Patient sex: M
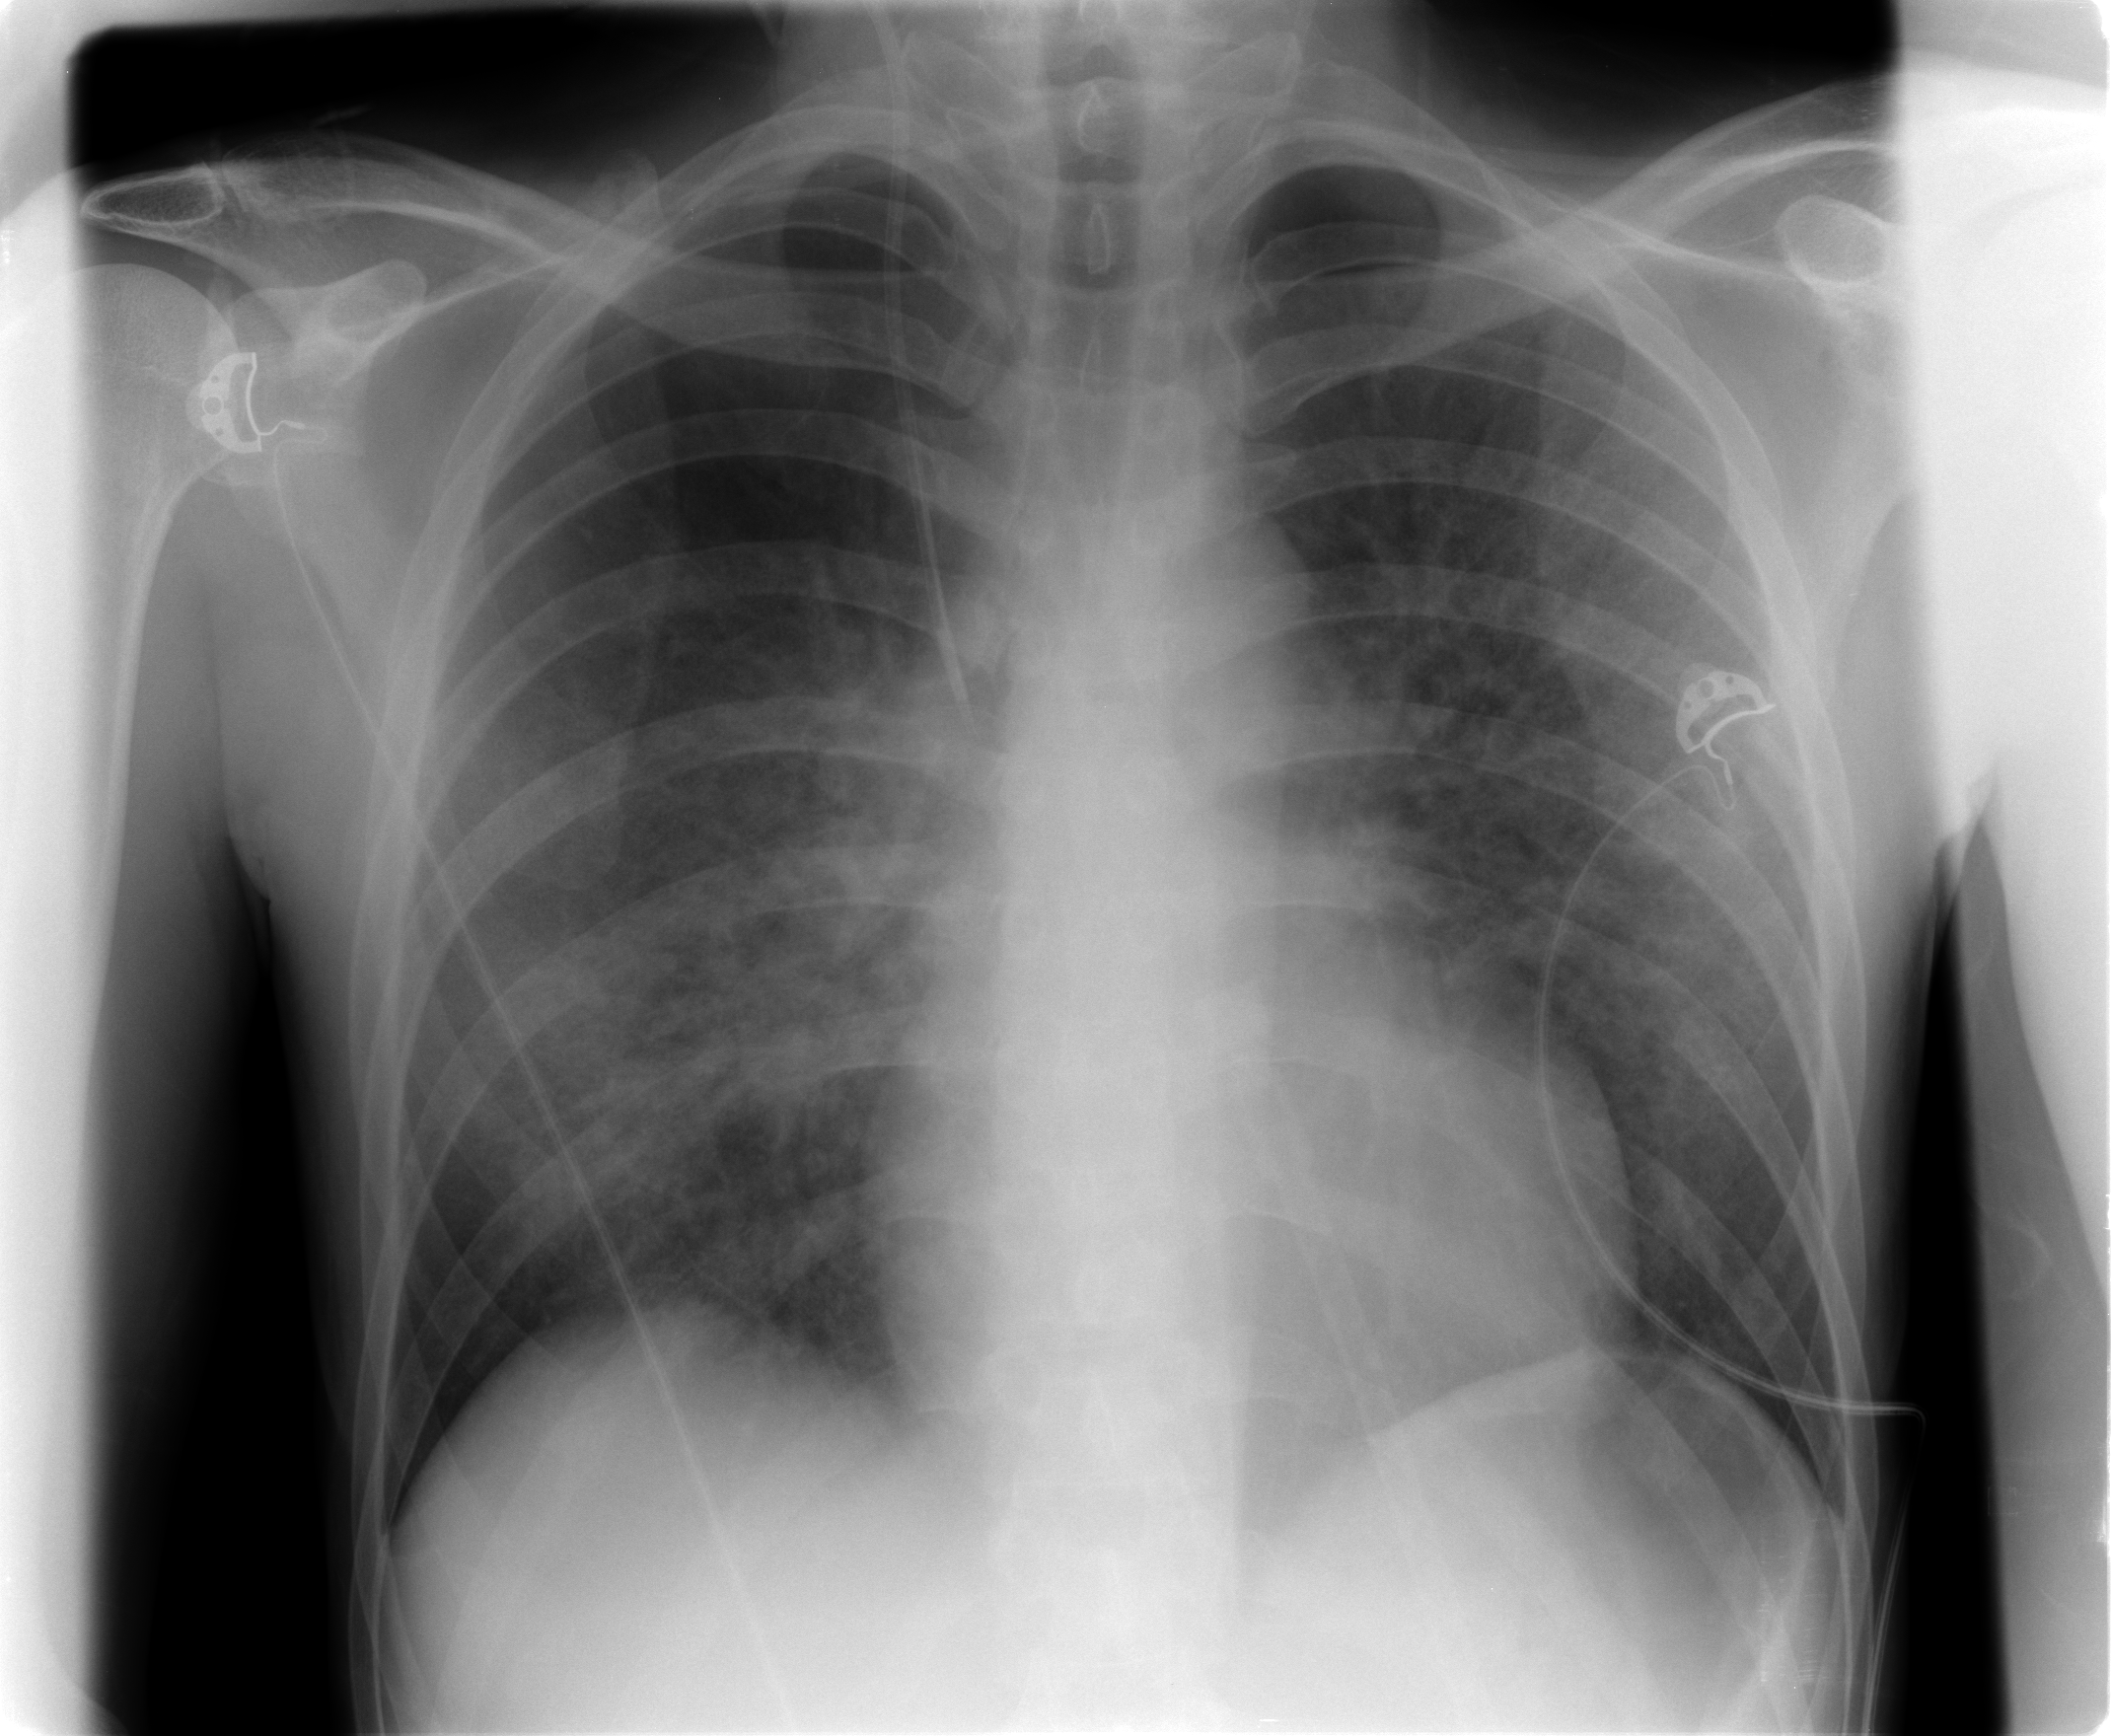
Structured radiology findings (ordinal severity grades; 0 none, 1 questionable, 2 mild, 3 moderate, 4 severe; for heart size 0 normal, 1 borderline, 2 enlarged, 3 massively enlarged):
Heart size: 0
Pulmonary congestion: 0
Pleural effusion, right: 0
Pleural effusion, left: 0
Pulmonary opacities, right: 3
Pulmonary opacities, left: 3
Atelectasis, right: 3
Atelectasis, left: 3